Interaction volume radius: 5 \u00c5
Interaction volume height: 15 \u00c5
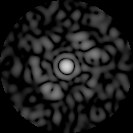
Disorder parameter: 0.8838